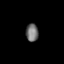
Tissue: prostate
Cell type: T cells
Senescence score: 0.3556
Nuclear area (px): 219
Mean DAPI intensity: 111.37